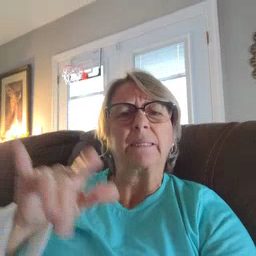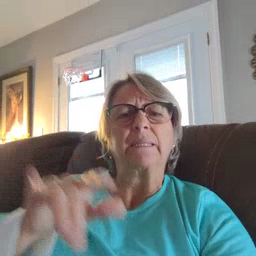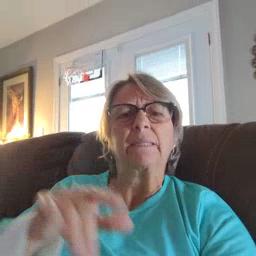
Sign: empty